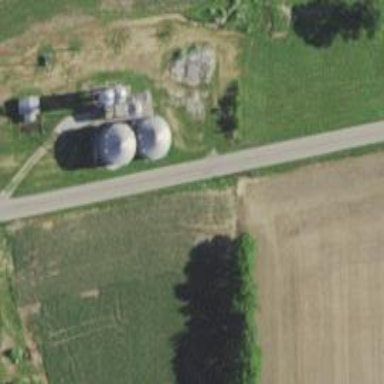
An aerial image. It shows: Silo.